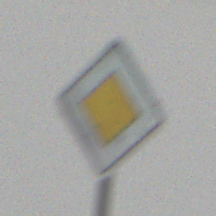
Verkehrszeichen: Vorfahrtsstrasse
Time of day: MorningAfternoon
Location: Outdoor (Nature)
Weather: Overcast
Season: Winter
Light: Natural